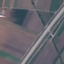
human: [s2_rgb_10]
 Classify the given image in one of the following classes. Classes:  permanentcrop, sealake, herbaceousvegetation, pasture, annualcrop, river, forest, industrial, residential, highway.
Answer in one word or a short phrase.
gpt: Highway